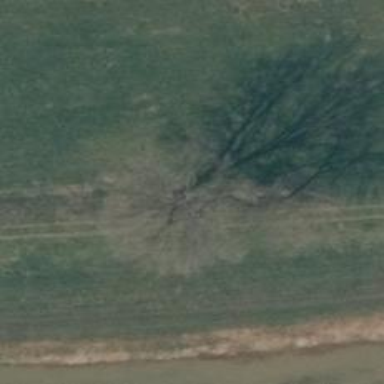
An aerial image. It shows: Deciduous broadleaved tree.